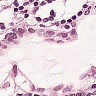
Metastatic tissue present: yes